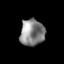
Tissue: prostate
Cell type: Epithelial cells
Senescence score: 0.3323
Nuclear area (px): 628
Mean DAPI intensity: 136.459